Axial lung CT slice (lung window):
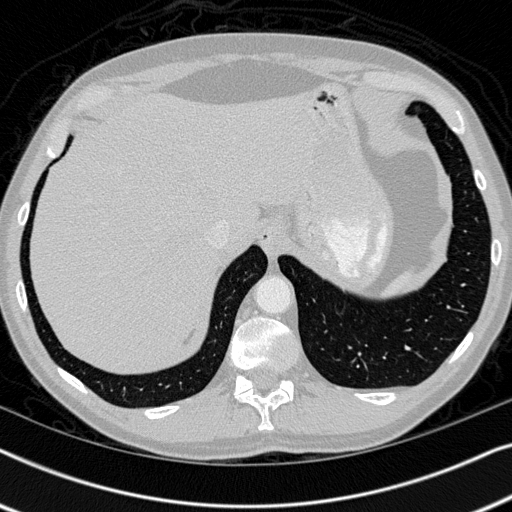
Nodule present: no